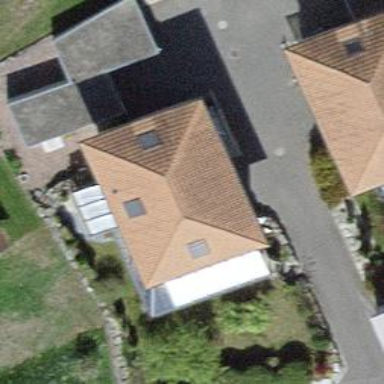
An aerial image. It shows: Residential building.